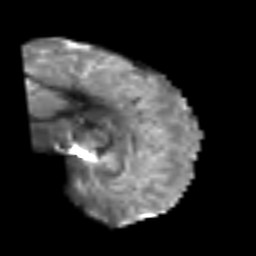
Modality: T2w
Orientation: sagittal
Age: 55
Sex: male
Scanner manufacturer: siemens
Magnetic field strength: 3 T
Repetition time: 6.1 s
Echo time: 0.101 s